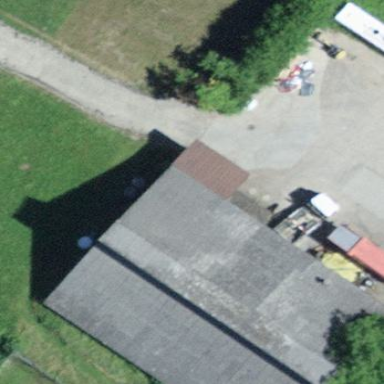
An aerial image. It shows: Warehouse.